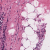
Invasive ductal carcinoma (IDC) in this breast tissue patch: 1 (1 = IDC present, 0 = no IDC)